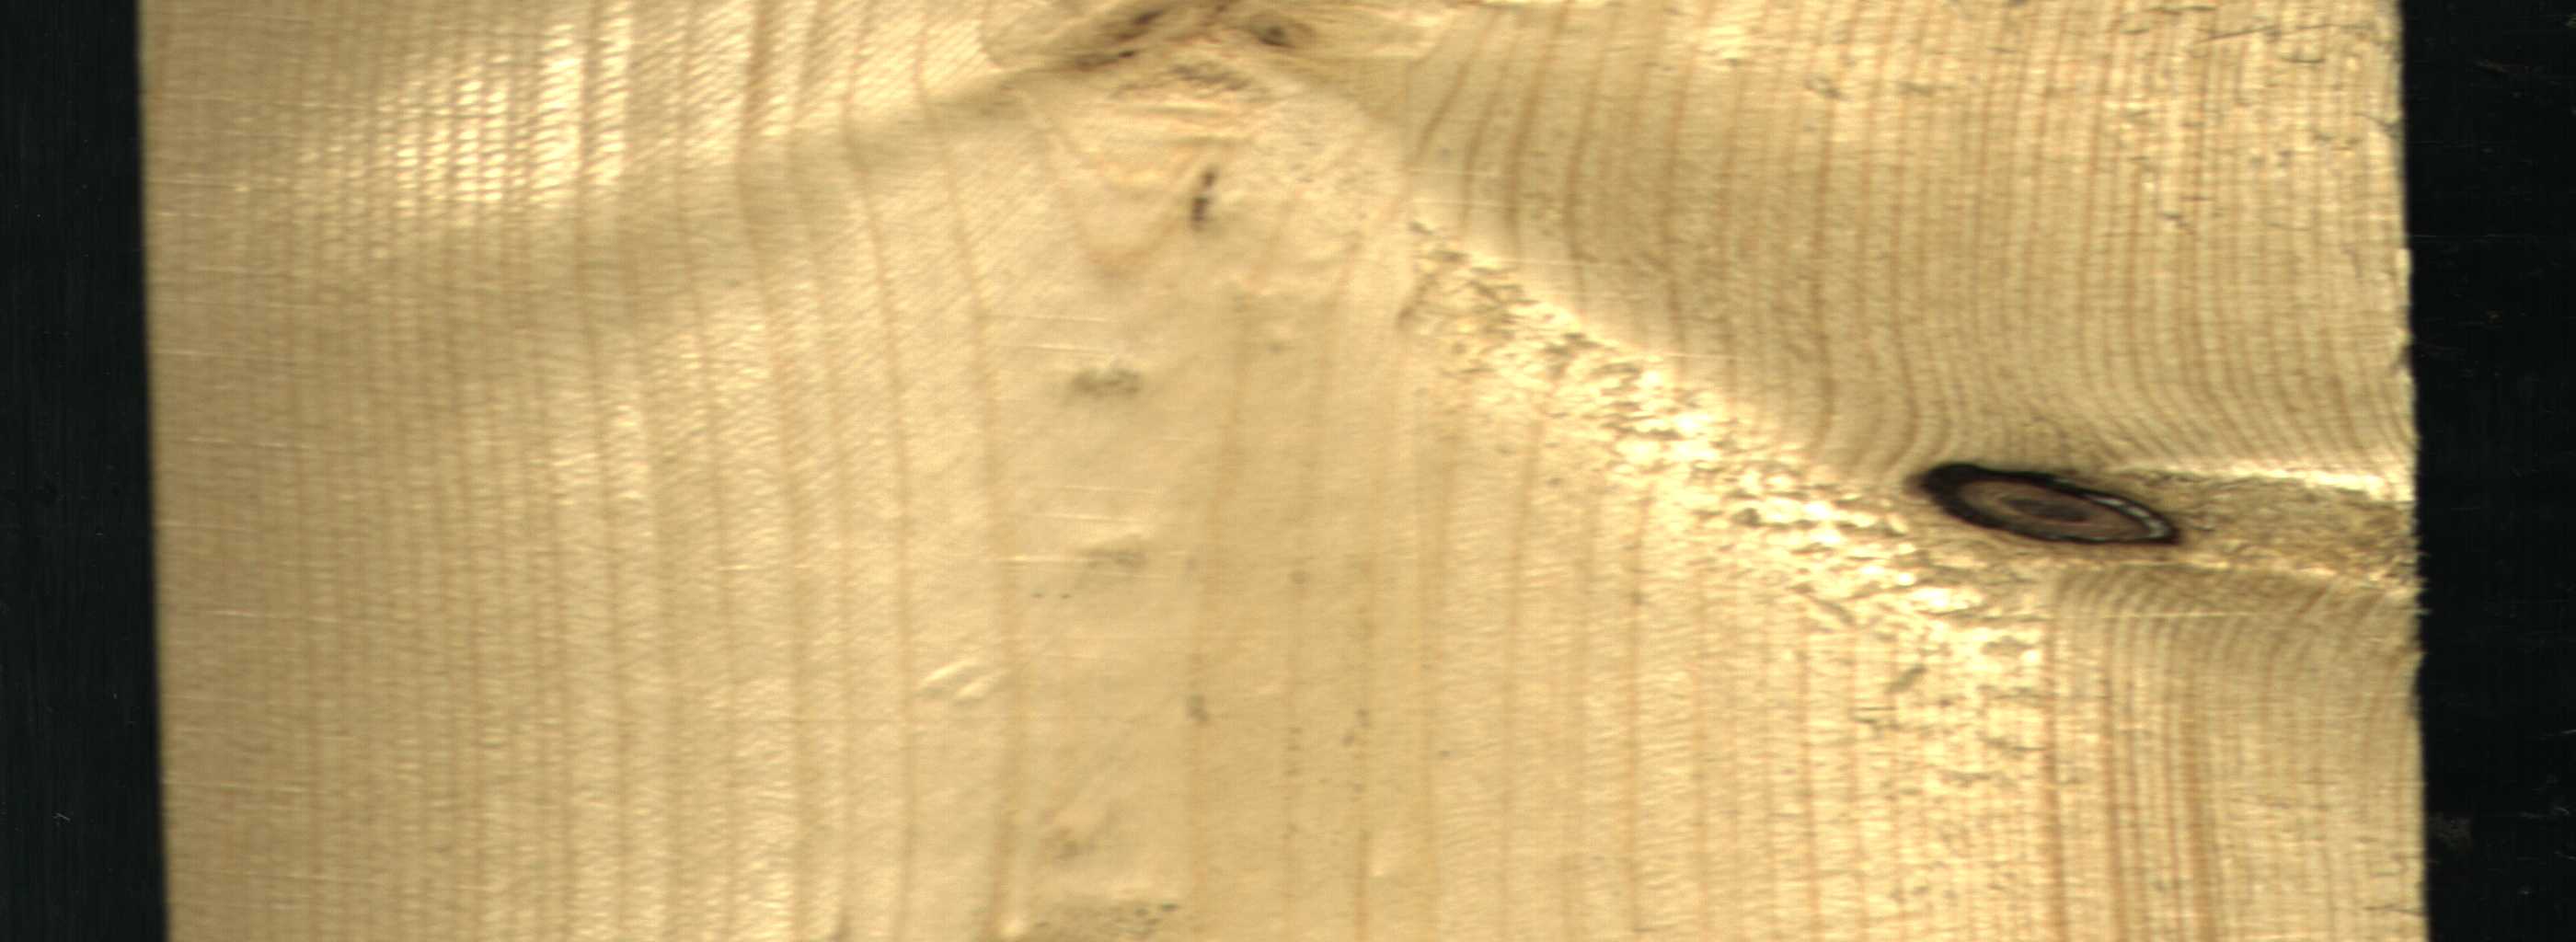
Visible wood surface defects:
Dead_Knot
Live_Knot